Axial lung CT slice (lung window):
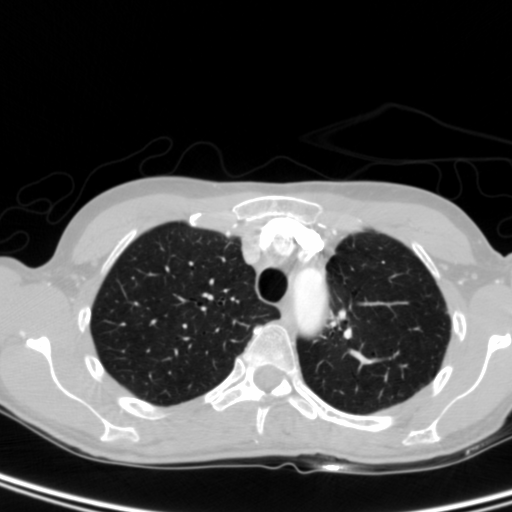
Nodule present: no